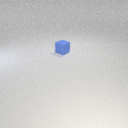
small blue rubber cube